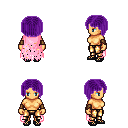
a pixel art fantasy rpg character, female body template, human, tanned skin, pink tattered cape, gold greaves, purple pageboy hairstyle, leather bracers, ghillies, four views (front, back, left, right), 2x2 character sprite sheet, small pixel art, hard edges, no anti-aliasing